Interaction volume radius: 10 \u00c5
Interaction volume height: 25 \u00c5
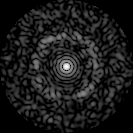
Disorder parameter: 0.8287